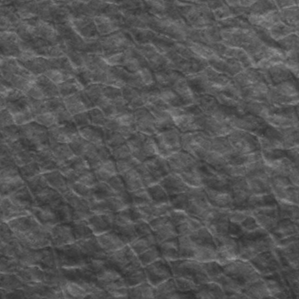
Label: frost